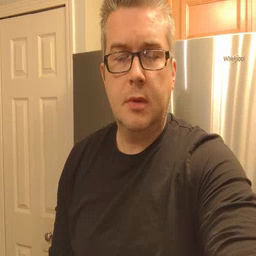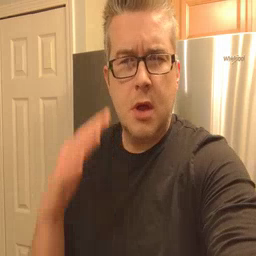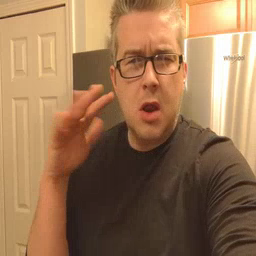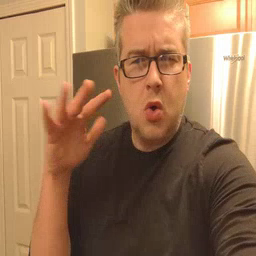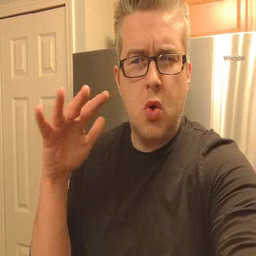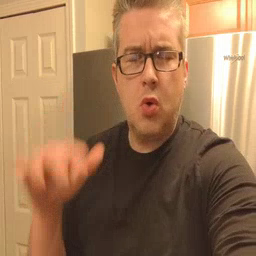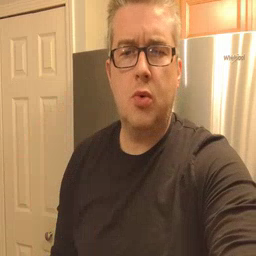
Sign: noisy